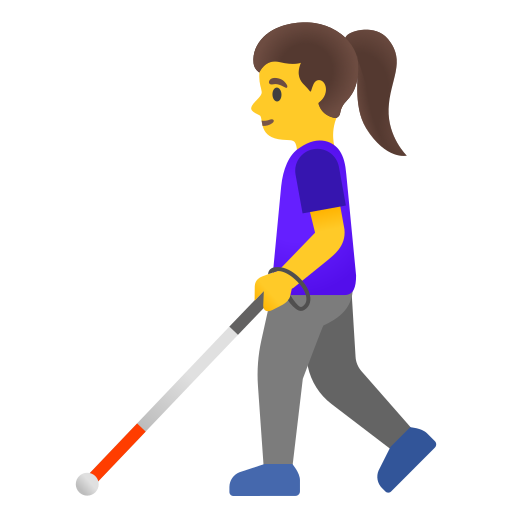
Emoji: 👩‍🦯